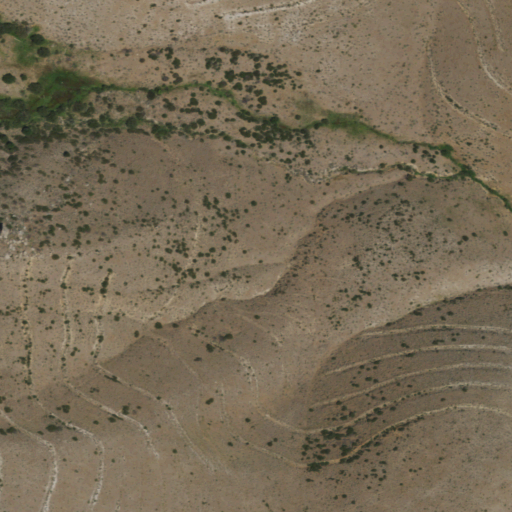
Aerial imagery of plain(s) in Nevada named Taylor Flat containing shrub and grassland